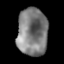
Tissue: lung
Cell type: Others
Senescence score: 0.205
Nuclear area (px): 1409
Mean DAPI intensity: 125.574